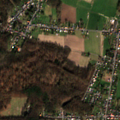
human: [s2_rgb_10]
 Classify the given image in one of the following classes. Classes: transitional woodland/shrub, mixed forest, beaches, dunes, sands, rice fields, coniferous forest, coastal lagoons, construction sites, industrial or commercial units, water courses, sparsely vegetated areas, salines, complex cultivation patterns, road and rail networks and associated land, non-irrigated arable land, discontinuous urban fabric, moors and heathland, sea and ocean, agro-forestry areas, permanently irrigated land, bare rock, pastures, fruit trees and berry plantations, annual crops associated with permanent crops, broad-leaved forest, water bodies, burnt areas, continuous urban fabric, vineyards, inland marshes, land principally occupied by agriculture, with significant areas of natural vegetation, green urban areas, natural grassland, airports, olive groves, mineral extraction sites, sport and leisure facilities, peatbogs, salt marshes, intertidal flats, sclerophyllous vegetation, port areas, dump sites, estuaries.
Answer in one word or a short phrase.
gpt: discontinuous urban fabric, mineral extraction sites, complex cultivation patterns, coniferous forest, mixed forest